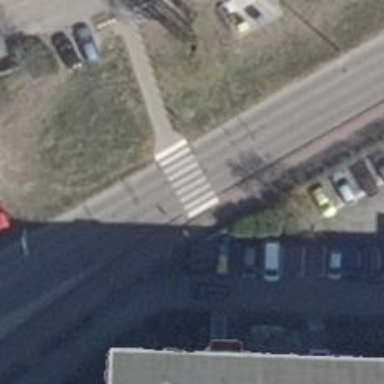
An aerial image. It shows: Zebra crossing on the road.